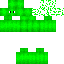
A female skeleton skin with green skin dressed in a green hoodie and brown pants, featuring a closed mouth.